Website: bh-photo
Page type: order-tracking
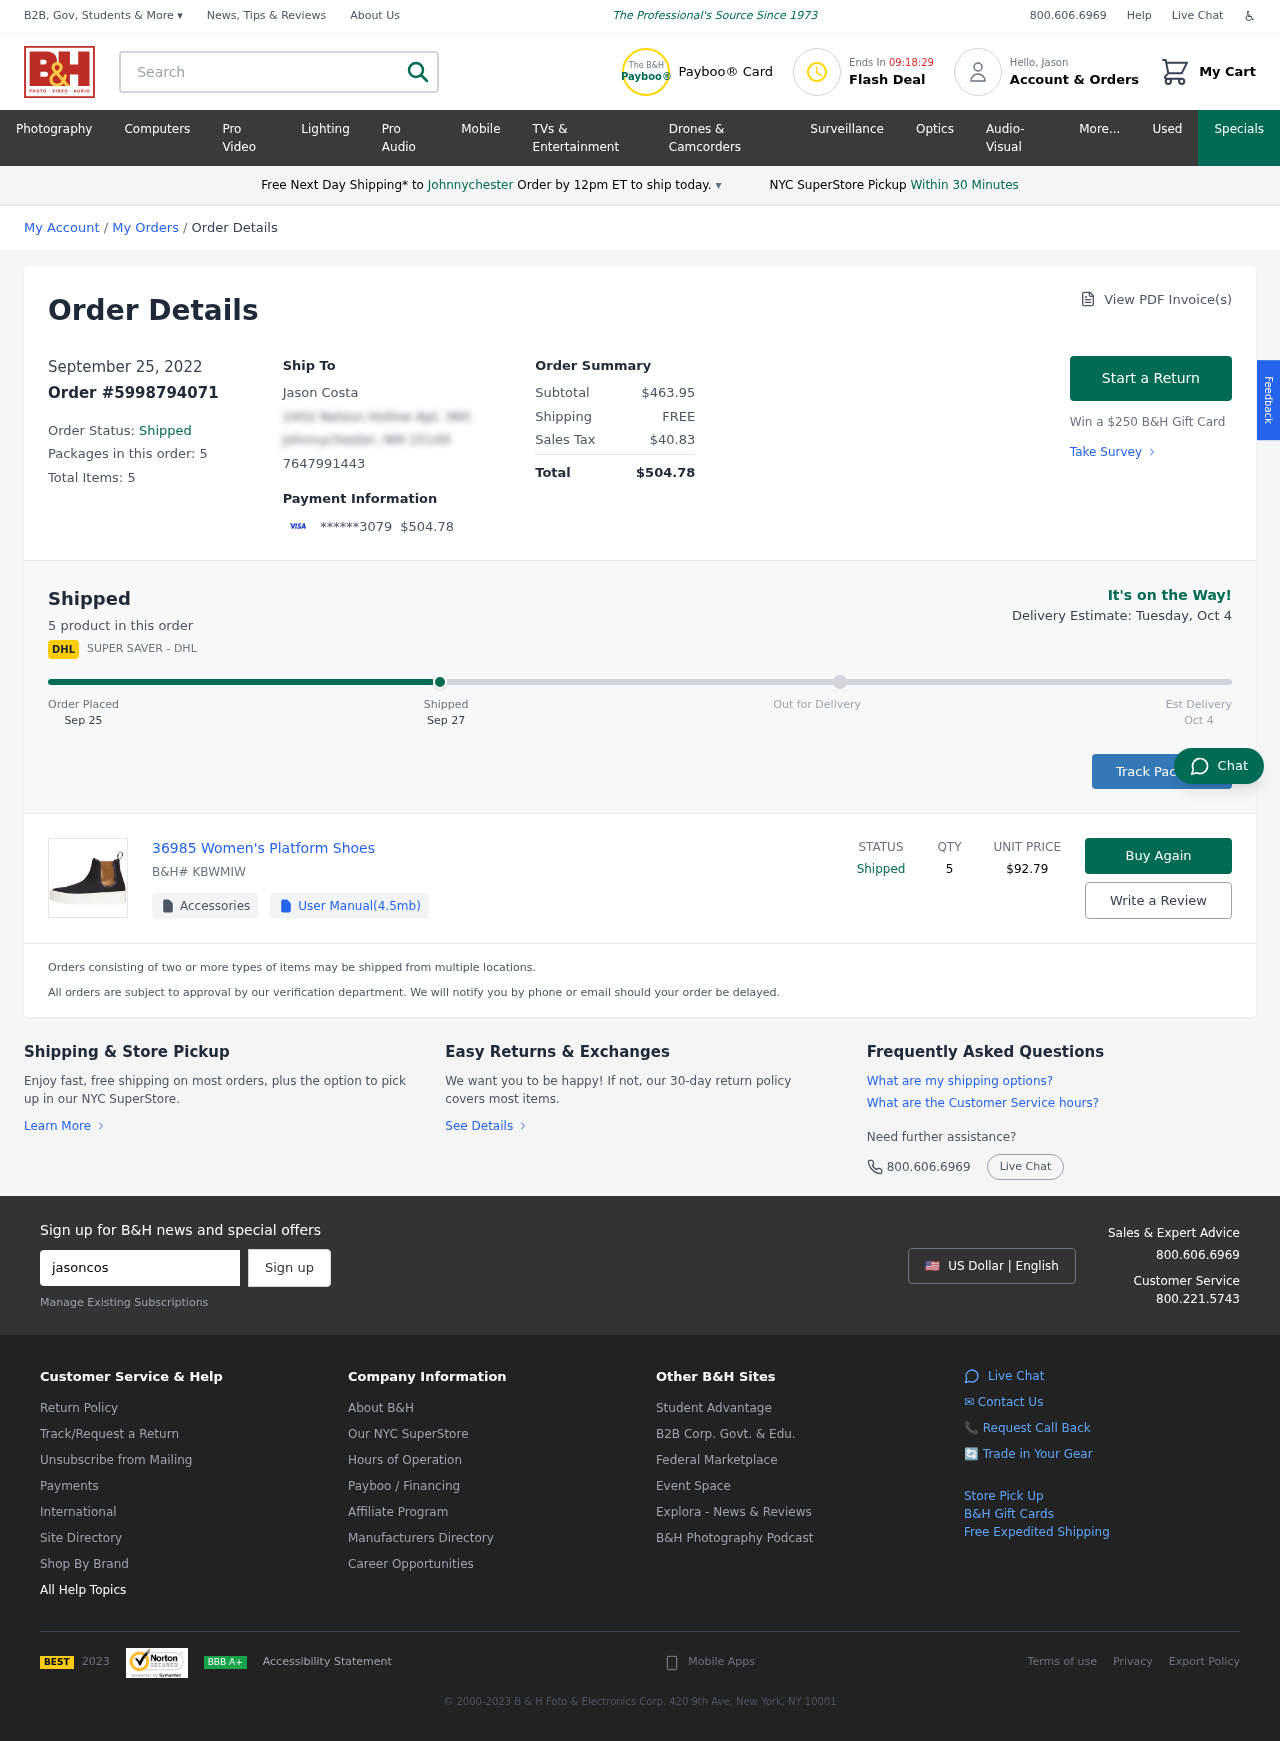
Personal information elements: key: PII_CARD_LAST4
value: ******3079
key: PII_CITY
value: Johnnychester
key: PII_EMAIL
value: jasoncosta@hotmail.com
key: PII_FIRSTNAME
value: Jason
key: PII_FULLNAME
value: Jason Costa
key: PII_PHONE
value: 7647991443
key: PII_STREET
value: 2402 Nelson Hollow Apt. 965
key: PII_CITY_STATE_ZIP
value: Johnnychester, NM 15149
Product elements: key: PRODUCT1_NAME
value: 36985 Women's Platform Shoes
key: PRODUCT1_PRICE
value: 92.79
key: PRODUCT1_QUANTITY
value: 5
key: PRODUCT1_SKU
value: KBWMIW
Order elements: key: ORDER_DATE
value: Sep 25
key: ORDER_DATE
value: September 25, 2022
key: ORDER_ID
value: Order #5998794071
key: ORDER_NUM_PACKAGES
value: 5
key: ORDER_NUM_ITEMS
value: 5
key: ORDER_NUM_ITEMS
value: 5 product
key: ORDER_TOTAL
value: $504.78
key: ORDER_SUBTOTAL
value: $463.95
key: ORDER_SHIPPING_COST
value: FREE
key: ORDER_TAX
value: $40.83
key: ORDER_DELIVERY_DATE
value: Oct 4
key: ORDER_DELIVERY_DATE
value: Delivery Estimate: Tuesday, Oct 4
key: ORDER_SHIPPING_DATE
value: Sep 27
Search elements: key: HEADER_SEARCH
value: Search